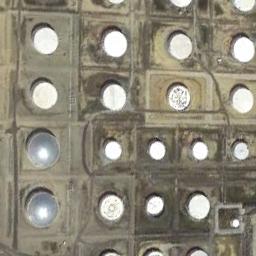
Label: storage_tank